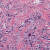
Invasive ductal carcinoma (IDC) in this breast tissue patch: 1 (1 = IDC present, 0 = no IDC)